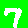
Digit: 7